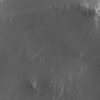
Atmospheric dust classification: not_dusty